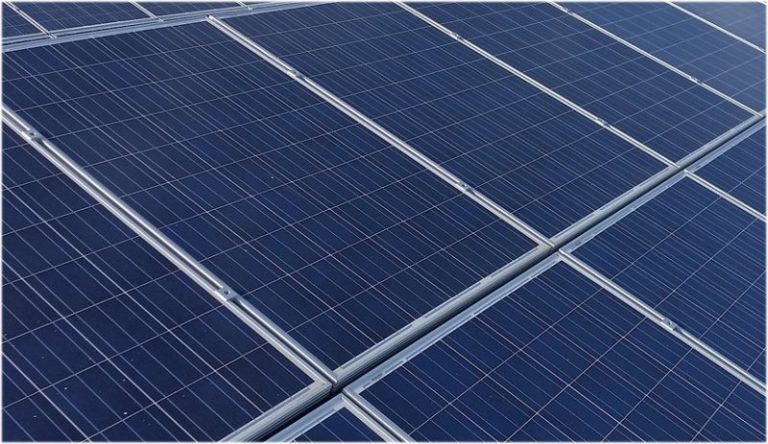
Label: Clean